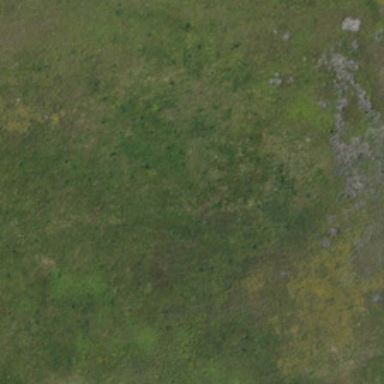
It is a piece of green meadow .